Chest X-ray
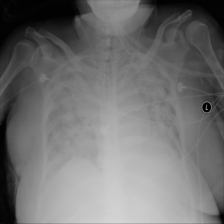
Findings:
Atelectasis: negative
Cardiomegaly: negative
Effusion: negative
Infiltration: negative
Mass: negative
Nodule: negative
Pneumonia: negative
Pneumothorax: negative
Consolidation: negative
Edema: negative
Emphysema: negative
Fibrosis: negative
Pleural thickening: negative
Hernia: negative